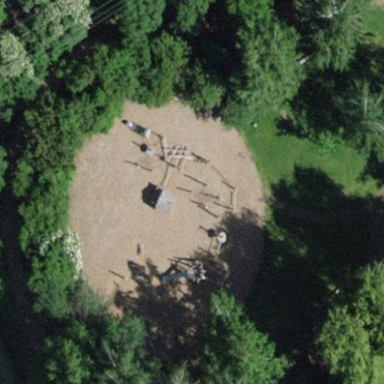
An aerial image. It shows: Playground area for leisure activities on the land.